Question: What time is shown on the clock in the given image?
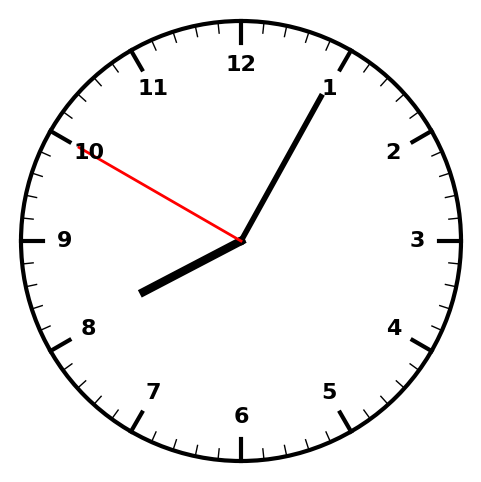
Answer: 08:04:50